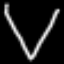
Label: diamond